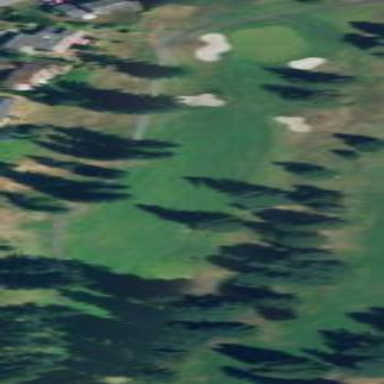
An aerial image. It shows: Area with grass used as rough in golf course.